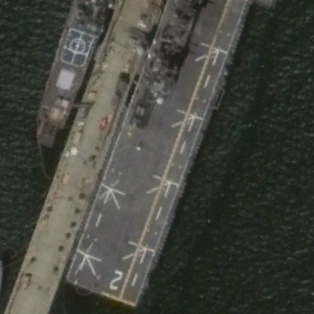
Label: assault